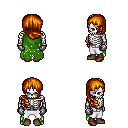
a pixel art fantasy rpg character, male body template, skeleton, green tattered cape, white pants, dark blonde right-swept hairstyle, metal gloves, brown shoes, four views (front, back, left, right), 2x2 character sprite sheet, small pixel art, hard edges, no anti-aliasing